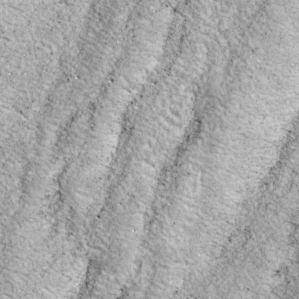
Label: non_frost